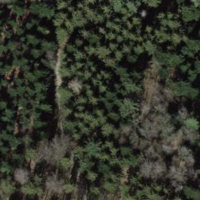
EUNIS habitat code: 43
Species observed at this site:
Impatiens parviflora